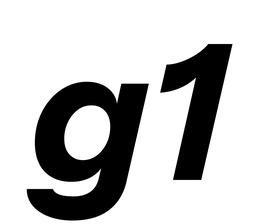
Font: InstrumentSans-Italic_Bold_Italic